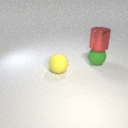
large yellow rubber sphere to the left of large green rubber sphere